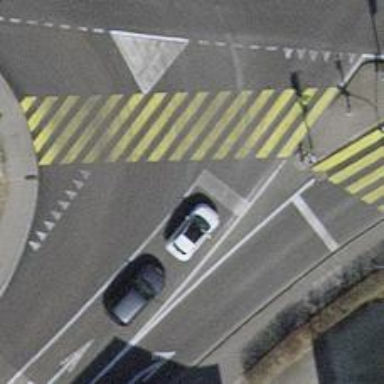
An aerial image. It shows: Road with traffic signals controlling the flow of traffic.